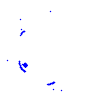
Particle: electron